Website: home-depot
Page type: billing-address
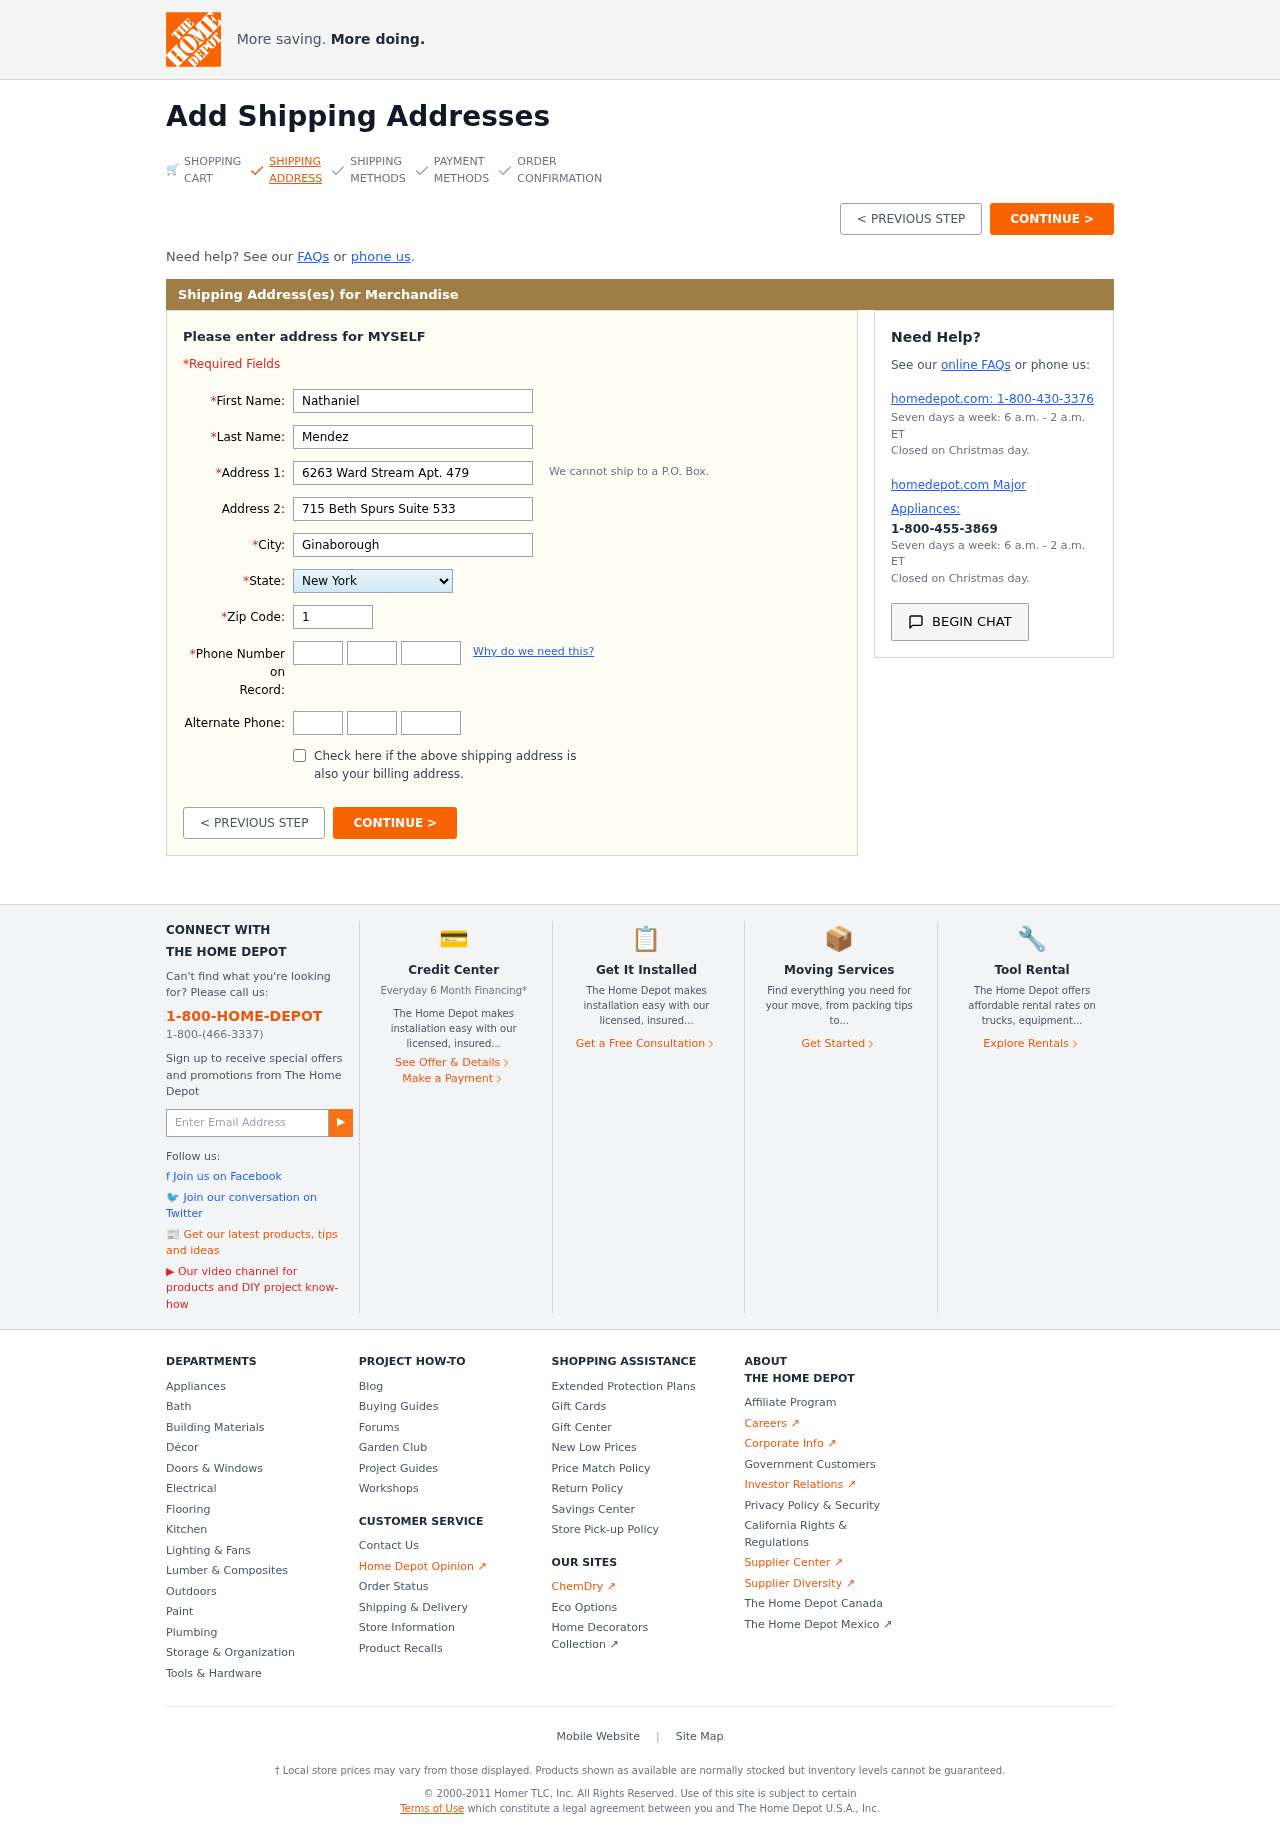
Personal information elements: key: PII_STATE
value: New York
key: PII_FIRSTNAME
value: Nathaniel
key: PII_LASTNAME
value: Mendez
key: PII_STREET
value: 6263 Ward Stream Apt. 479
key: PII_STREET2
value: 715 Beth Spurs Suite 533
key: PII_CITY
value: Ginaborough
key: PII_POSTCODE
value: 17119
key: PII_PHONE_AREA
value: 946
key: PII_PHONE_PREFIX
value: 693
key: PII_PHONE_LINE
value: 7230